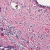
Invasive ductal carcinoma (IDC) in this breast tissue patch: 0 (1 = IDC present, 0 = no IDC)